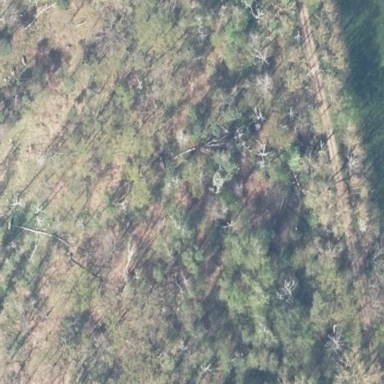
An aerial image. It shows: Forest area.